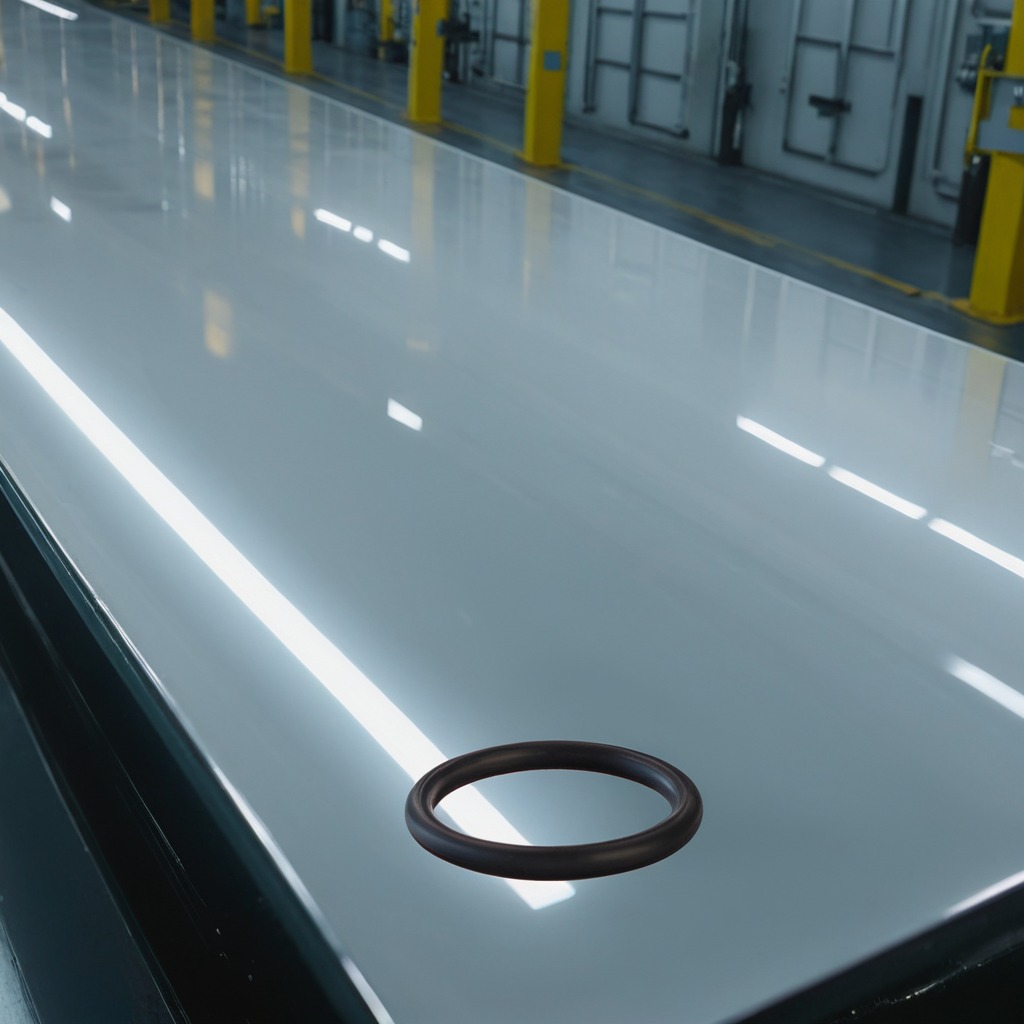
A rubber O-ring lying on a high-gloss table in a ship maintenance bay industrial lighting.